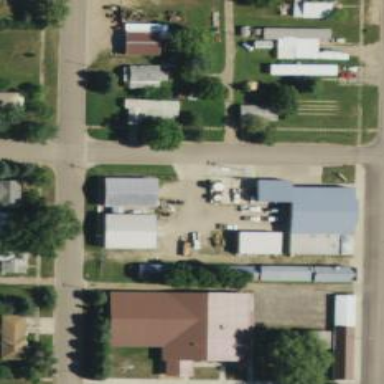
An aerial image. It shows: Alley classified as service road.